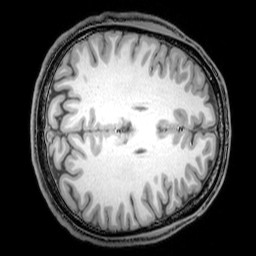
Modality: T1w
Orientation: axial
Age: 24
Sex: male
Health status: healthy
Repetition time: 0.081 s
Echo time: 0.037 s